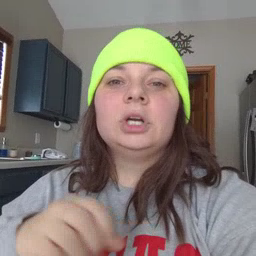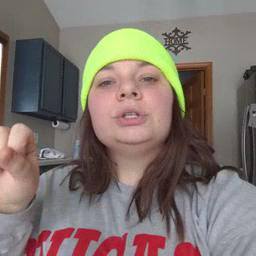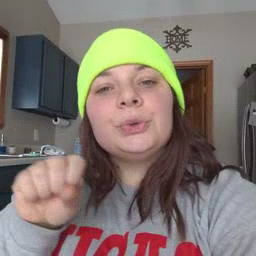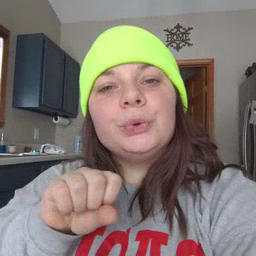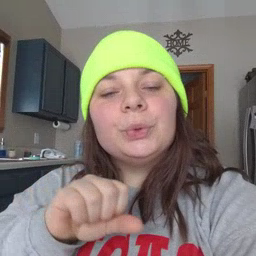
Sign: shoe